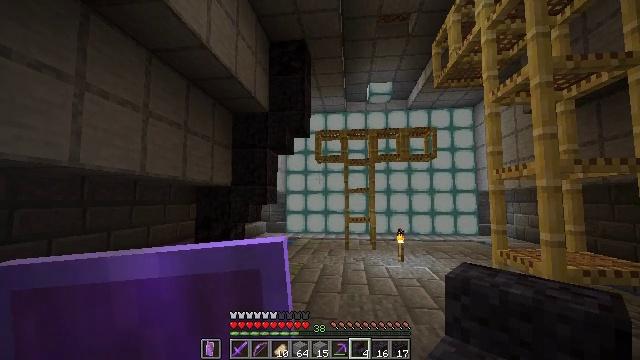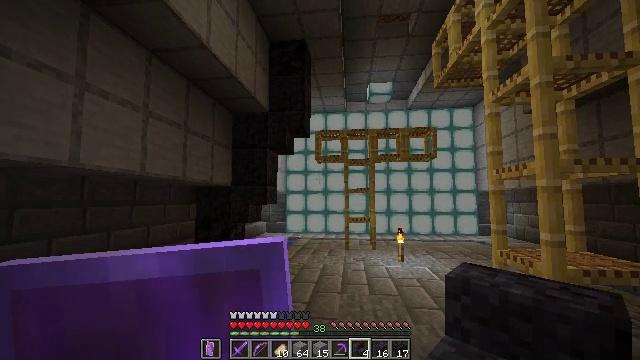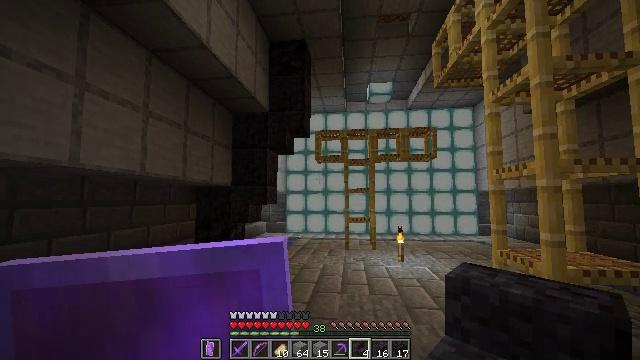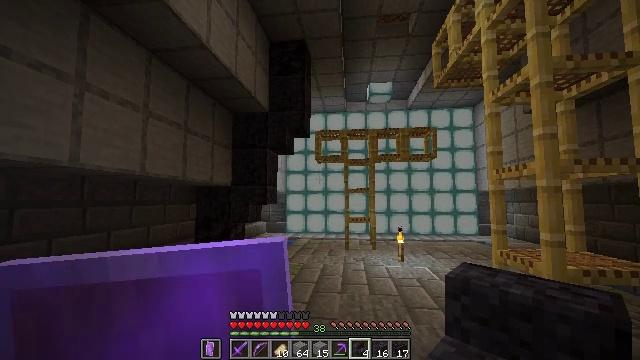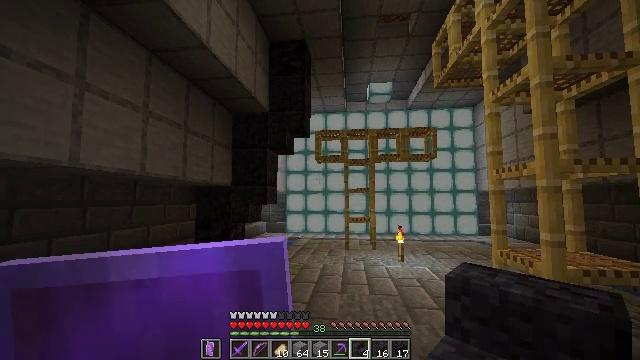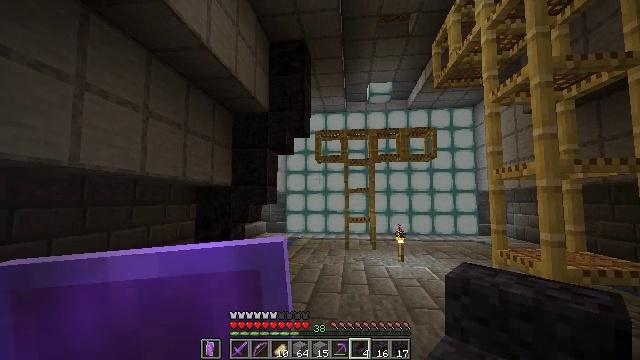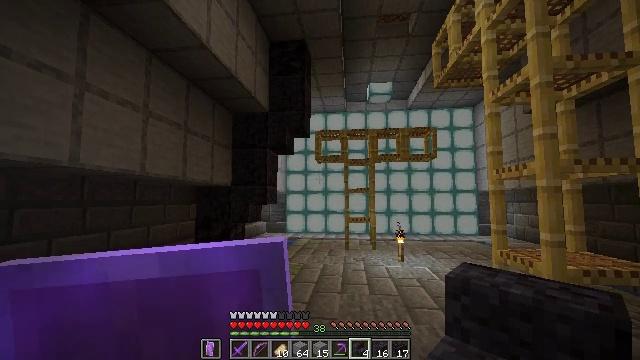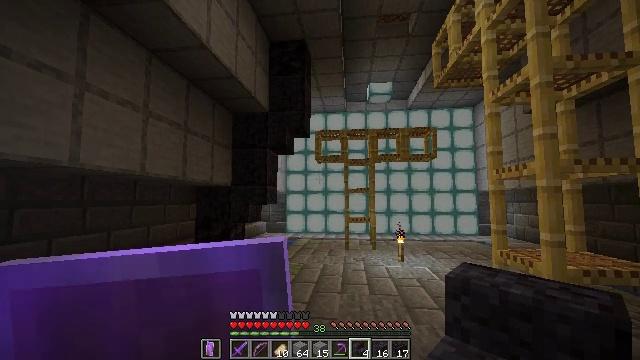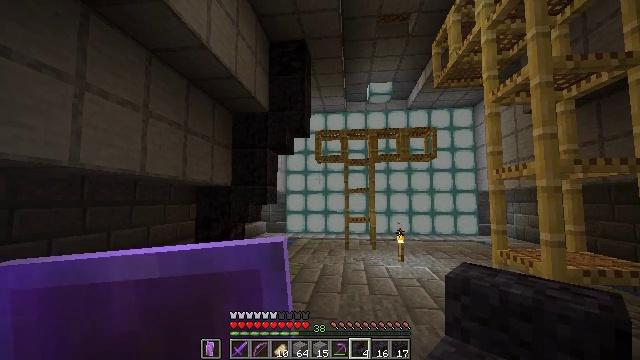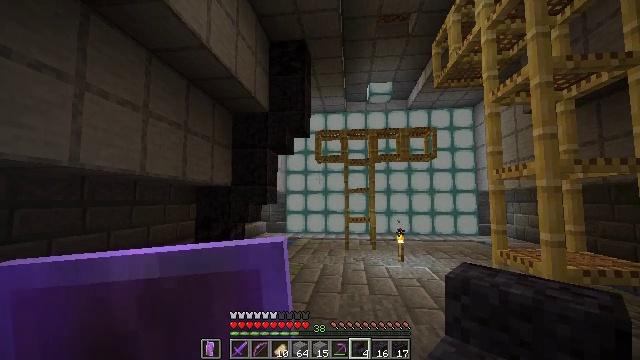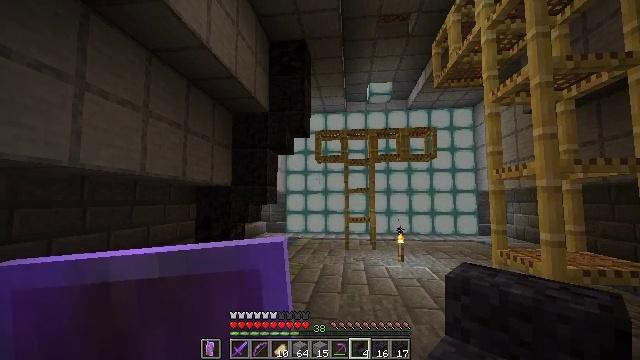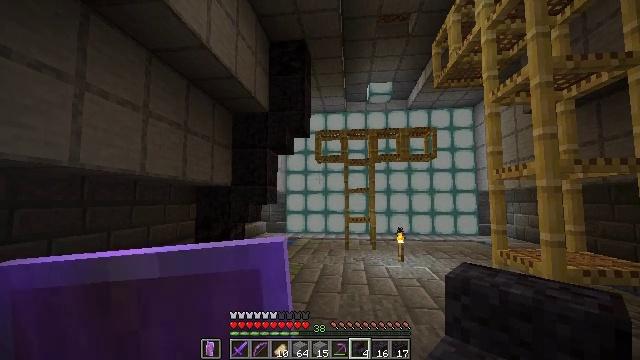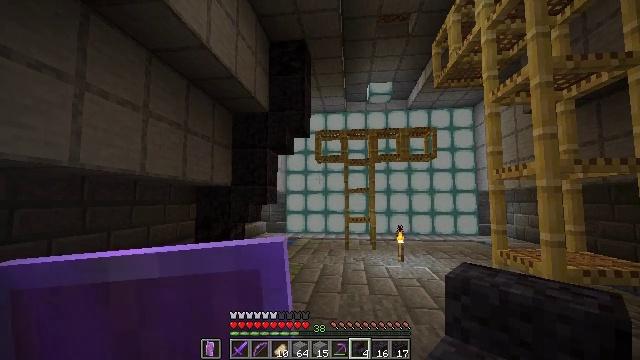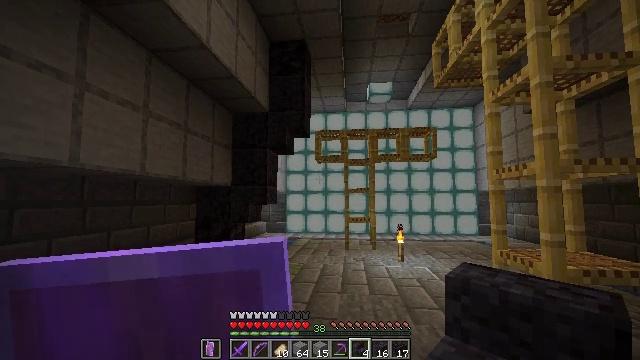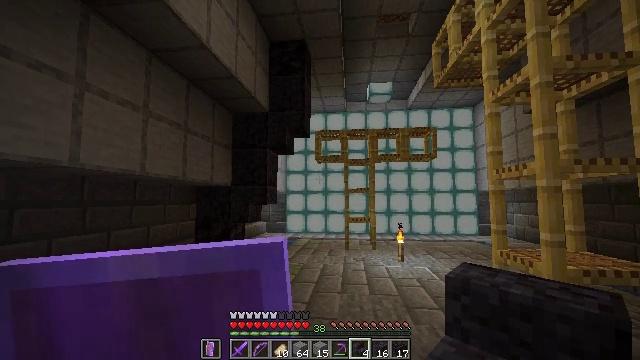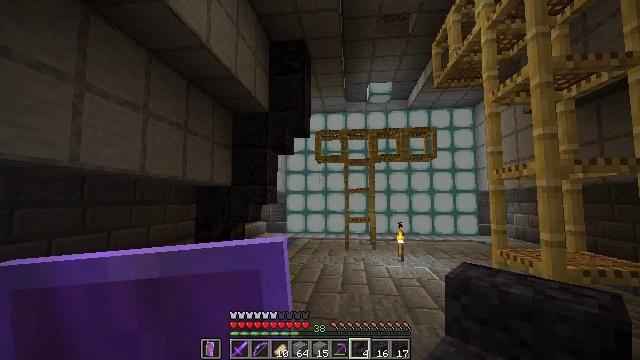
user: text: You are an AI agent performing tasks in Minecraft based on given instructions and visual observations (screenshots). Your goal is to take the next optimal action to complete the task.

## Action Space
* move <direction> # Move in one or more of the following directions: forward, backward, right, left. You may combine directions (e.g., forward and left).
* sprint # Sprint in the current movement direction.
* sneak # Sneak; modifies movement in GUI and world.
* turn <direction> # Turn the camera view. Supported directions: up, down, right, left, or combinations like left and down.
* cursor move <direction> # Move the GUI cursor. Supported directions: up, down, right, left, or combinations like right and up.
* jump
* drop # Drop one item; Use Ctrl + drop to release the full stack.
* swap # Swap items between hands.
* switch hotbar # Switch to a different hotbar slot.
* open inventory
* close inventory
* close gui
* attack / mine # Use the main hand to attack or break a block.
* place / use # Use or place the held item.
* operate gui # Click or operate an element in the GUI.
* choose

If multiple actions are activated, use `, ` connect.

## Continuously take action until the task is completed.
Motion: motion action
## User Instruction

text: Collect polished blackstone from structures.
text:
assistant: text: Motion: no_op
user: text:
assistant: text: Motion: no_op
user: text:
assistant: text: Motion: no_op
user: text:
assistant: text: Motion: no_op
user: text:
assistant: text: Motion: no_op
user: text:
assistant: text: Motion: no_op
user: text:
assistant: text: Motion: no_op
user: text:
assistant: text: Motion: no_op
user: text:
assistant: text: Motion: no_op
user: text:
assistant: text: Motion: no_op
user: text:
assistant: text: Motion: no_op
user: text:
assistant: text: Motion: no_op
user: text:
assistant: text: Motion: no_op
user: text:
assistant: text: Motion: no_op
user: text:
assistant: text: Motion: no_op
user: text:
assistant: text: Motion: no_op
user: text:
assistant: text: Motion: no_op
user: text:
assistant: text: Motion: no_op
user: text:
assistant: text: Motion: no_op
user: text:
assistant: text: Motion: no_op
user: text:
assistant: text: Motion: no_op
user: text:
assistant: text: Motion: no_op
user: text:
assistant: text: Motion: no_op
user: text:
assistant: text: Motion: no_op
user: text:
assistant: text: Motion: no_op
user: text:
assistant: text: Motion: no_op
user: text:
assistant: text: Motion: no_op
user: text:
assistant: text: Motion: no_op
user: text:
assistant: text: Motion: no_op
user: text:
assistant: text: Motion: no_op